Question: Why do some views in a linearlayout within a scrollview fill the parent when fill_parent is set when inflated from xml directly but don't when added via a custom component that inflates the same xml?
The result of inflating the same xml in two different places:

The top item of the two is as a result of inflating the xml in a class that extends linearLayout and then adding that class to the linearLayout inside the scroll view. This view isn't filling the parent and I can't work out why.
The bottom item is the result of inflating the xml directly in the activity that this is all contained within. It appears as I expected.
This is the code that adds the two views in the activity:
'''
scrollList.addView(new CommunityTaskListItem(this, null));
scrollList.addView(View.inflate(getBaseContext(), R.layout.communitytask, null));
'''
This is the code that inflates the activity within a custom component class "CommunityTaskListItem":
'''
View communityTask = View.inflate(context, R.layout.communitytask, null);
addView(communityTask);
'''
I assume the xml is okay because it works fine when inflated directly in the activity. My question is why the fill_parent property seems to be lost when the xml is inflated in a custom component's class?
For good measure, here is the xml being inflated: EDIT: I gave you the wrong one before!!! Here's the right one:
'''
<?xml version="1.0" encoding="utf-8"?>
<LinearLayout
xmlns:android="http://schemas.android.com/apk/res/android"
android:orientation="vertical"
android:layout_width="fill_parent" android:layout_height="wrap_content">
<LinearLayout android:layout_width="fill_parent" android:layout_height="wrap_content" android:id="@+id/linearLayout1" android:background="@drawable/plainbutton" android:layout_marginBottom="5px" android:layout_marginTop="5px" android:layout_weight="1">
<TextView android:layout_height="wrap_content" style="@style/CommunityTaskText" android:layout_width="fill_parent" android:layout_weight="1" android:id="@+id/textViewCommunityTaskTimes" android:text="xx:xx - xx:xx"></TextView>
<TextView android:layout_width="fill_parent" android:layout_height="wrap_content" android:layout_weight="1" style="@style/CommunityTaskText" android:id="@+id/textViewCommunityTaskDescription" android:text="Task"></TextView>
</LinearLayout>
</LinearLayout>
'''
I'd like to keep the custom component and not inflate the xml within my activity if I could.
EDIT: Code where CommunityTaskListItem is inflated:
'''
import android.content.Context;
import android.util.AttributeSet;
import android.view.View;
import android.widget.LinearLayout;
import android.widget.TextView;
public class CommunityTaskListItem extends LinearLayout {
TextView textViewCommunityTaskTimes;
TextView textViewCommunityTaskDescription;
public CommunityTaskListItem(Context context, AttributeSet attrs) {
super(context, attrs);
View communityTask = View.inflate(context, R.layout.communitytask, null);
addView(communityTask);
textViewCommunityTaskTimes = (TextView)findViewById(R.id.textViewCommunityTaskTimes);
textViewCommunityTaskDescription = (TextView)findViewById(R.id.textViewCommunityTaskDescription);
}
...
'''
EDIT: All working now! Here's the final code for anyone else incase they have a similar issue:
Contructor for the custom object:
'''
public CommunityTaskListItem(Context context, AttributeSet attrs) {
super(context, attrs);
setOrientation(VERTICAL);
addView(inflate(context, R.layout.communitytask, null));
textViewCommunityTaskTimes = (TextView)findViewById(R.id.textViewCommunityTaskTimes);
textViewCommunityTaskDescription = (TextView)findViewById(R.id.textViewCommunityTaskDescription);
}
'''
Custom object xml:
'''
<?xml version="1.0" encoding="utf-8"?>
<LinearLayout
xmlns:android="http://schemas.android.com/apk/res/android">
<LinearLayout android:layout_width="fill_parent" android:layout_height="wrap_content" android:id="@+id/linearLayout1" android:background="@drawable/plainbutton" android:layout_marginBottom="5px" android:layout_marginTop="5px" android:layout_weight="1">
<TextView android:layout_height="wrap_content" style="@style/CommunityTaskText" android:layout_width="fill_parent" android:layout_weight="1" android:id="@+id/textViewCommunityTaskTimes" android:text="xx:xx - xx:xx"></TextView>
<TextView android:layout_width="fill_parent" android:layout_height="wrap_content" android:layout_weight="1" style="@style/CommunityTaskText" android:id="@+id/textViewCommunityTaskDescription" android:text="Task"></TextView>
</LinearLayout>
</LinearLayout>
'''
To be honest I don't know exactly what the mistake I was making was so if someone could make that clear I'd be very grateful.
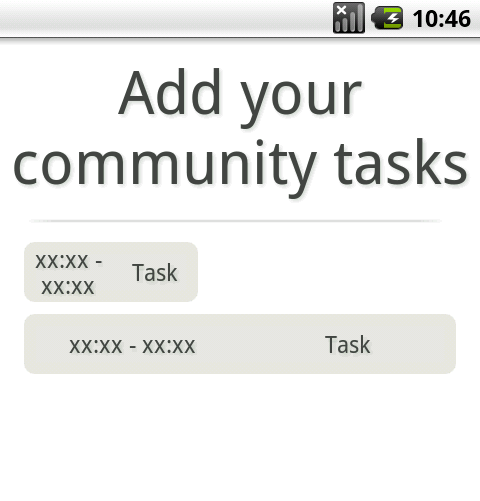
Answer: The first line should be:
'''
scrollList.addView(new CommunityTaskListItem(this, null)
new LayoutParams(LayoutParams.FILL_PARENT, LayoutParams.WRAP_CONTENT));
'''
You call 'inflate()' inside 'CommunityTaskListItem' class and inflated view becomes a child view of the 'CommunityTaskListItem' view. But you don't set width and height for this view so it doesn't match its parent's width.
: I think your XML should look like this:
'''
<?xml version="1.0" encoding="utf-8"?>
<packagename.CommunityTaskListItem
xmlns:android="http://schemas.android.com/apk/res/android"
android:orientation="vertical"
android:layout_width="fill_parent" android:layout_height="wrap_content">
<LinearLayout android:layout_width="fill_parent" android:layout_height="wrap_content" android:id="@+id/linearLayout1" android:background="@drawable/plainbutton" android:layout_marginBottom="5px" android:layout_marginTop="5px" android:layout_weight="1">
<TextView android:layout_height="wrap_content" style="@style/CommunityTaskText" android:layout_width="fill_parent" android:layout_weight="1" android:id="@+id/textViewCommunityTaskTimes" android:text="xx:xx - xx:xx"></TextView>
<TextView android:layout_width="fill_parent" android:layout_height="wrap_content" android:layout_weight="1" style="@style/CommunityTaskText" android:id="@+id/textViewCommunityTaskDescription" android:text="Task"></TextView>
</LinearLayout>
</packagename.CommunityTaskListItem>
'''
where 'packagename' is the name of the package of the 'CommunityTaskListItem' class.
In this case you should change the 'CommunityTaskListItem':
'''
public class CommunityTaskListItem extends LinearLayout {
TextView textViewCommunityTaskTimes;
TextView textViewCommunityTaskDescription;
public CommunityTaskListItem(Context context, AttributeSet attrs) {
super(context, attrs);
}
@Override
protected void onFinishInflate() {
textViewCommunityTaskTimes = (TextView)findViewById(R.id.textViewCommunityTaskTimes);
textViewCommunityTaskDescription = (TextView)findViewById(R.id.textViewCommunityTaskDescription);
}
// ....
}
'''
This class cannot be created using its constructor. It can be only inflated.
The second way is to inflate children in the constructor like you do. But the XML should differ:
'''
<?xml version="1.0" encoding="utf-8"?>
<merge
xmlns:android="http://schemas.android.com/apk/res/android">
<LinearLayout android:layout_width="fill_parent" android:layout_height="wrap_content" android:id="@+id/linearLayout1" android:background="@drawable/plainbutton" android:layout_marginBottom="5px" android:layout_marginTop="5px" android:layout_weight="1">
<TextView android:layout_height="wrap_content" style="@style/CommunityTaskText" android:layout_width="fill_parent" android:layout_weight="1" android:id="@+id/textViewCommunityTaskTimes" android:text="xx:xx - xx:xx"></TextView>
<TextView android:layout_width="fill_parent" android:layout_height="wrap_content" android:layout_weight="1" style="@style/CommunityTaskText" android:id="@+id/textViewCommunityTaskDescription" android:text="Task"></TextView>
</LinearLayout>
</merge>
'''
The 'CommunityTaskListItem' will be:
public class CommunityTaskListItem extends LinearLayout {
'''
TextView textViewCommunityTaskTimes;
TextView textViewCommunityTaskDescription;
public CommunityTaskListItem(Context context) {
this(context, null);
}
public CommunityTaskListItem(Context context, AttributeSet attrs) {
super(context, attrs);
setOrientation(VERTICAL);
inflate(context, R.layout.communitytask);
textViewCommunityTaskTimes = (TextView)findViewById(R.id.textViewCommunityTaskTimes);
textViewCommunityTaskDescription = (TextView)findViewById(R.id.textViewCommunityTaskDescription);
}
// ....
}
'''
This class can be created using its contructor and inflated from an XML. But if you want to inflate it, you should create a separate XML file. Let's call it 'task.xml'.
'''
<?xml version="1.0" encoding="utf-8"?>
<packagename.CommunityTaskListItem
xmlns:android="http://schemas.android.com/apk/res/android"
android:layout_width="fill_parent" android:layout_height="wrap_content"/>
'''
And that's how you can use it:
'''
scrollList.addView(new CommunityTaskListItem(this),
new LayoutParams(LayoutParams.FILL_PARENT, LayoutParams.WRAP_CONTENT));
scrollList.addView(View.inflate(getBaseContext(), R.layout.task, null));
'''